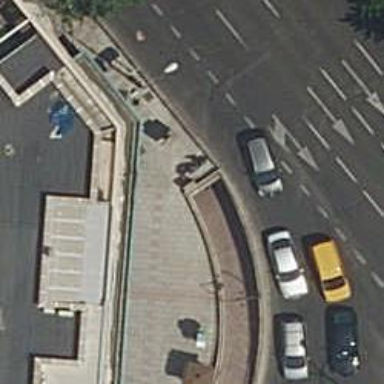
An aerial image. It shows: Subway entrance.